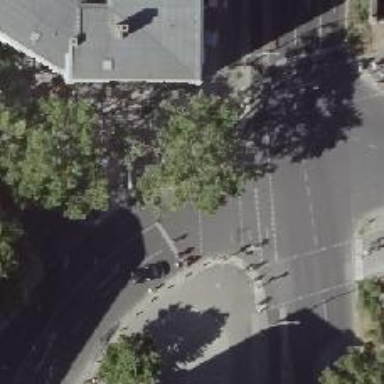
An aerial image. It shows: Crossing with traffic signals.